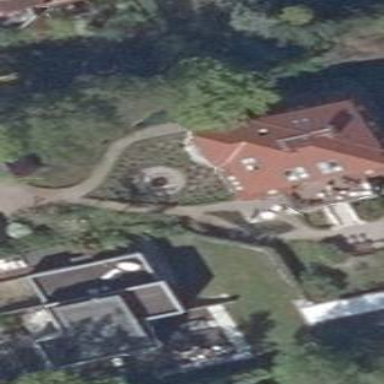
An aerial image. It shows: Residential building with mansard roof.